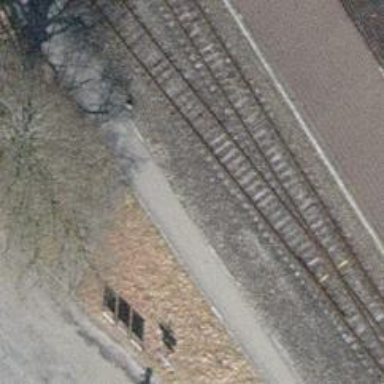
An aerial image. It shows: Single-track railway with electrified contact lines.